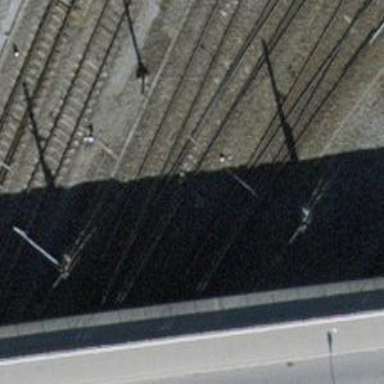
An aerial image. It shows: Single-track electrified railway yard with contact line electrification.